Question: I'm building a package called 'under-construction'. When this package is activated in a config
file the site will be underconstruction only people with the right code can access the
application.
<URL>

When the code is entered I make an ajax call that hit's this controller method (called ):
<URL>
If the code is correct a session variable is being set:
'''
session(['can_visit' => true]);
'''
Then in my code I redirect to '/'. And it will hit my middleware again. Here I check if a session called 'can_visit' exists.
'''
return session()->has('can_visit');
'''
<URL>
But the session variable 'can_visit' is always gone! How is that possible?
Thanks for your time.
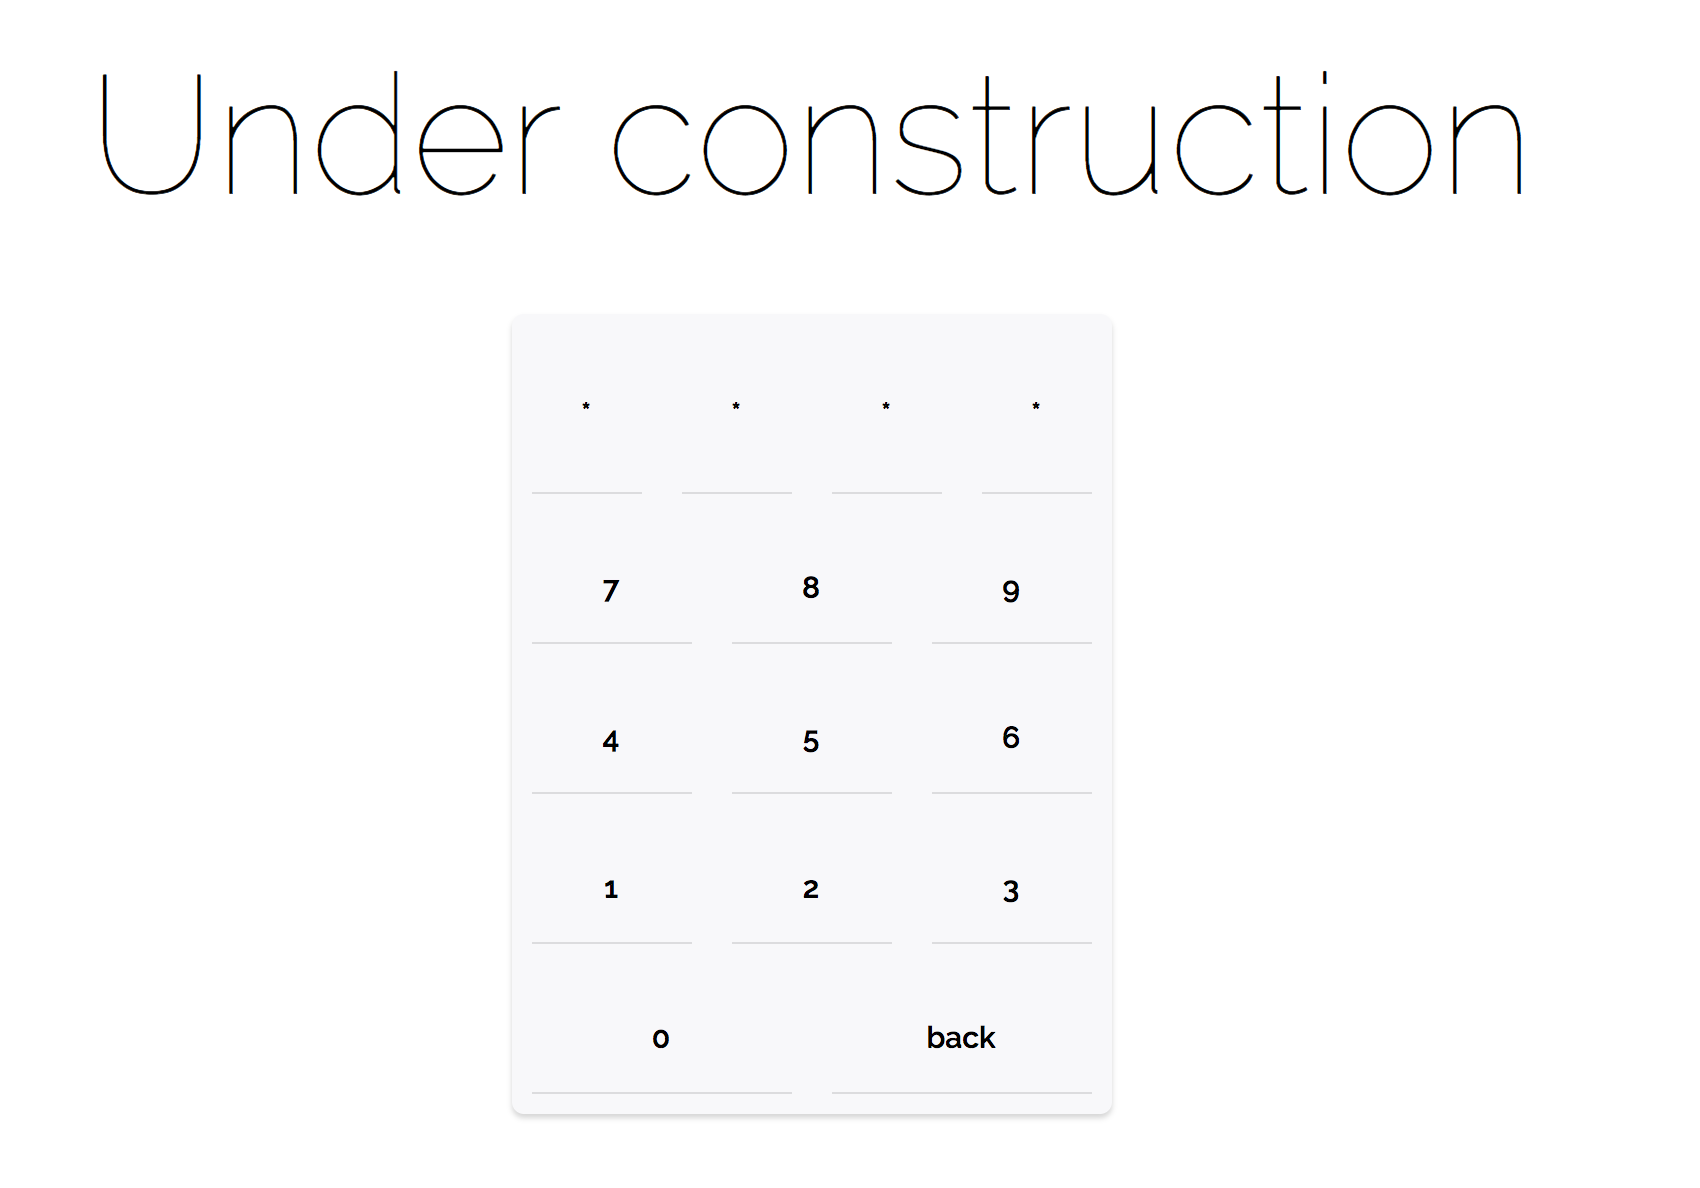
Answer: You're not loading the session middleware, so session is not started and no values are persisted.
As was mentioned in the comments, even though your protected routes ('/') are within the web middleware (read session), your service provider's routes ('/under/construction', '/under/check') are not (no write session).
The simple fix is to add the session, or even better, the whole web middleware.
'''
$routeConfig = [
'namespace' => 'LarsJanssen\UnderConstruction\Controllers',
'prefix' => 'under',
'middleware' => [
'web', // add this
// DebugbarEnabled::class, // leaving this dead code behind despite vcs
],
];
'''
However, you might quickly run into trouble with infinite redirect loops if a user adds your middleware to their web middleware group. So I would add a check of some sort to make sure you're not on one of the existing 'underconstruction' routes.
'''
public function handle($request, Closure $next)
{
// check this isn't one of our routes
// too bad router hasn't loaded named routes at this stage in pipeline yet :(
// let's hope it doesn't conflict with user's routes
if ($request->is('under/*')) {
return $next($request);
}
if (! $this->config['enabled']) {
return $next($request);
}
if (!$this->hasAccess($request)) {
return new RedirectResponse('/under/construction');
}
return $next($request);
}
'''
And ultimately guessing from the context of this project, I'd expect most people would want to stick this in the global middleware. However, you're going to run into the same session-hasn't-started-yet issues because that doesn't run in the global middleware. So there's more to chew on. Happy coding!